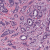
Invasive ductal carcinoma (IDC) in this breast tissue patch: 1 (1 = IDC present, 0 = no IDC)